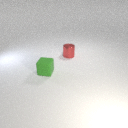
small red metal cylinder behind small green rubber cube